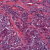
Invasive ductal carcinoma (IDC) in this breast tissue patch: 1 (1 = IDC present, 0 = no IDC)